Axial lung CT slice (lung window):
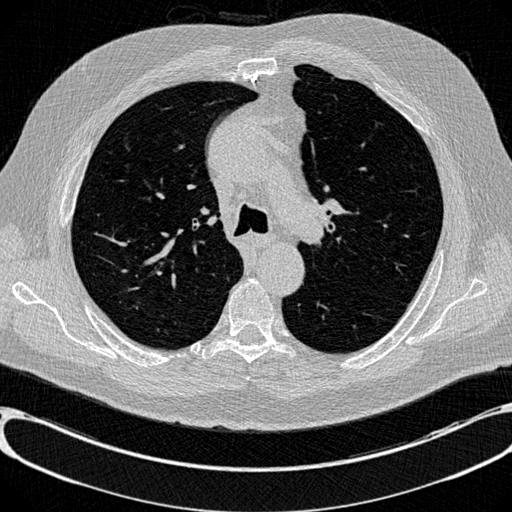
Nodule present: no